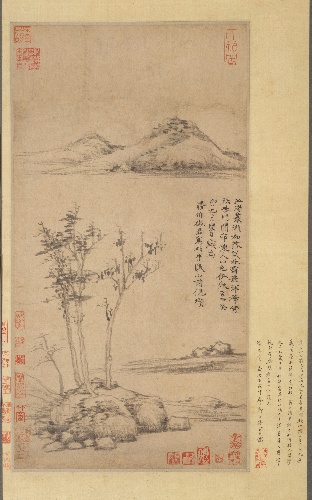
Title: 元  倪瓚  江渚風林圖  軸|Wind among the Trees on the Riverbank
Artist: Ni Zan
Artist bio: Chinese, 1306–1374
Date: 1363
Object type: Hanging scroll
Classification: Paintings
Medium: Hanging scroll; ink on paper
Culture: China
Period: Yuan dynasty (1271–1368)
Dimensions: Image: 23 1/4 x 12 1/4 in. (59.1 x 31.1 cm)
Overall with mounting: 102 1/4 x 22 1/4 in. (259.7 x 56.5 cm)
Overall with knobs: 102 1/4 x 27 1/2 in. (259.7 x 69.9 cm)
Department: Asian Art
Credit line: Bequest of John M. Crawford Jr., 1988
Accession year: 1989
Repository: Metropolitan Museum of Art, New York, NY
Tags: Landscapes|Mountains|Trees